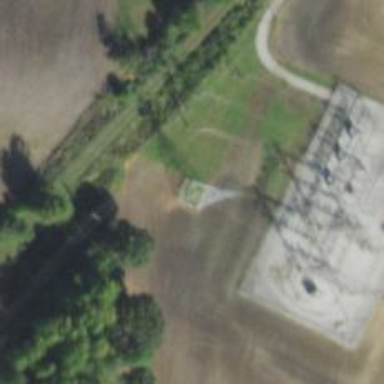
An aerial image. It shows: Lattice structure tower.